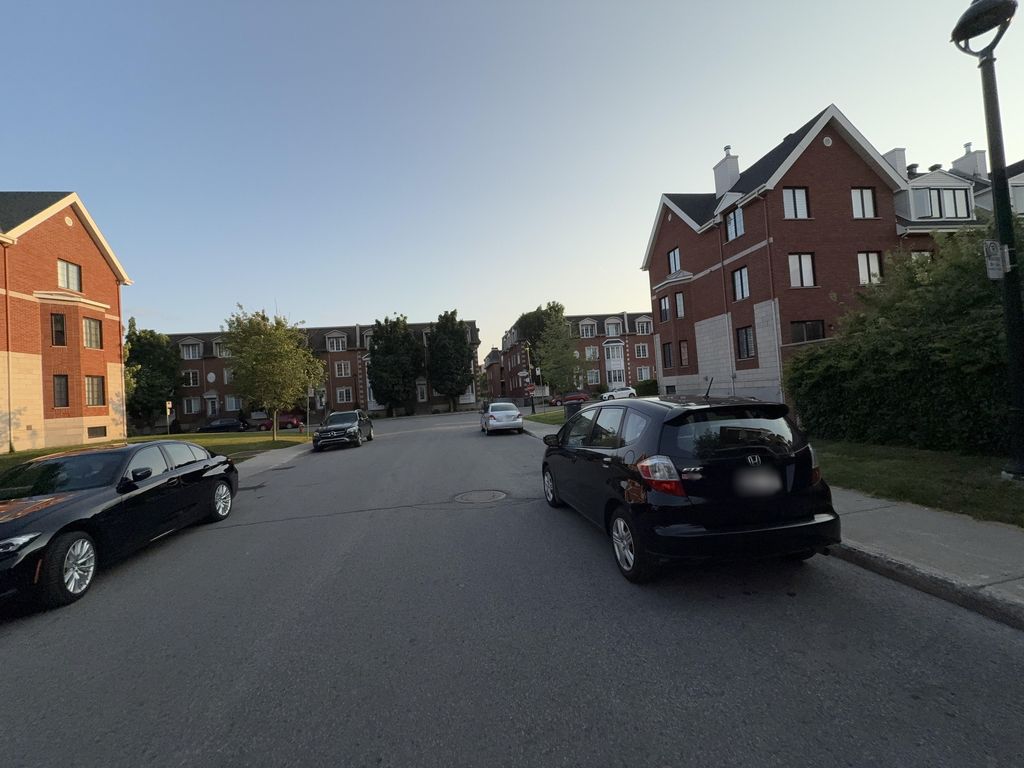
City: montreal